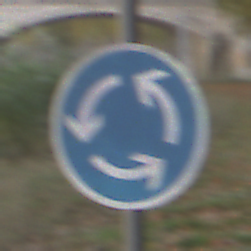
Verkehrszeichen: Kreisverkehr
Umgebung: Outdoor, Suburban
Tageszeit: MorningAfternoon
Wetter: PartlyCloudy
Licht: Natural
Jahreszeit: NotSpecified
Kontrast: MediumContrast